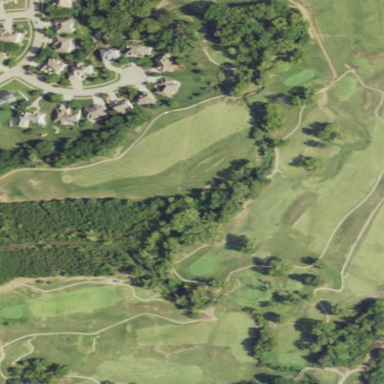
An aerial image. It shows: Golf course.